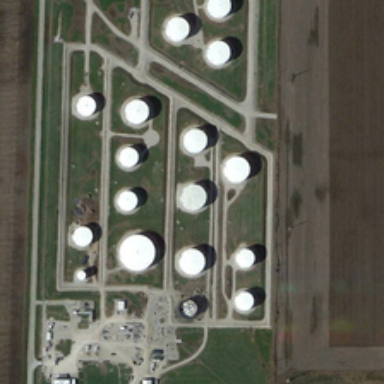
Many storage tanks are surrounded by green meadows .